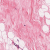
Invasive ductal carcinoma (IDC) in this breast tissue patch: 0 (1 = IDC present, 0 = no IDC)